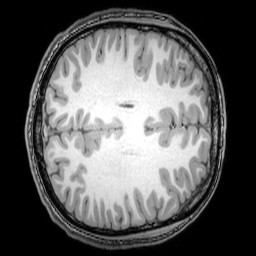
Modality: T1w
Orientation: axial
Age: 22
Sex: male
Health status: healthy
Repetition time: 0.081 s
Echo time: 0.037 s